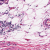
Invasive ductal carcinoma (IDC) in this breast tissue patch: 1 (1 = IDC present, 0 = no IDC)